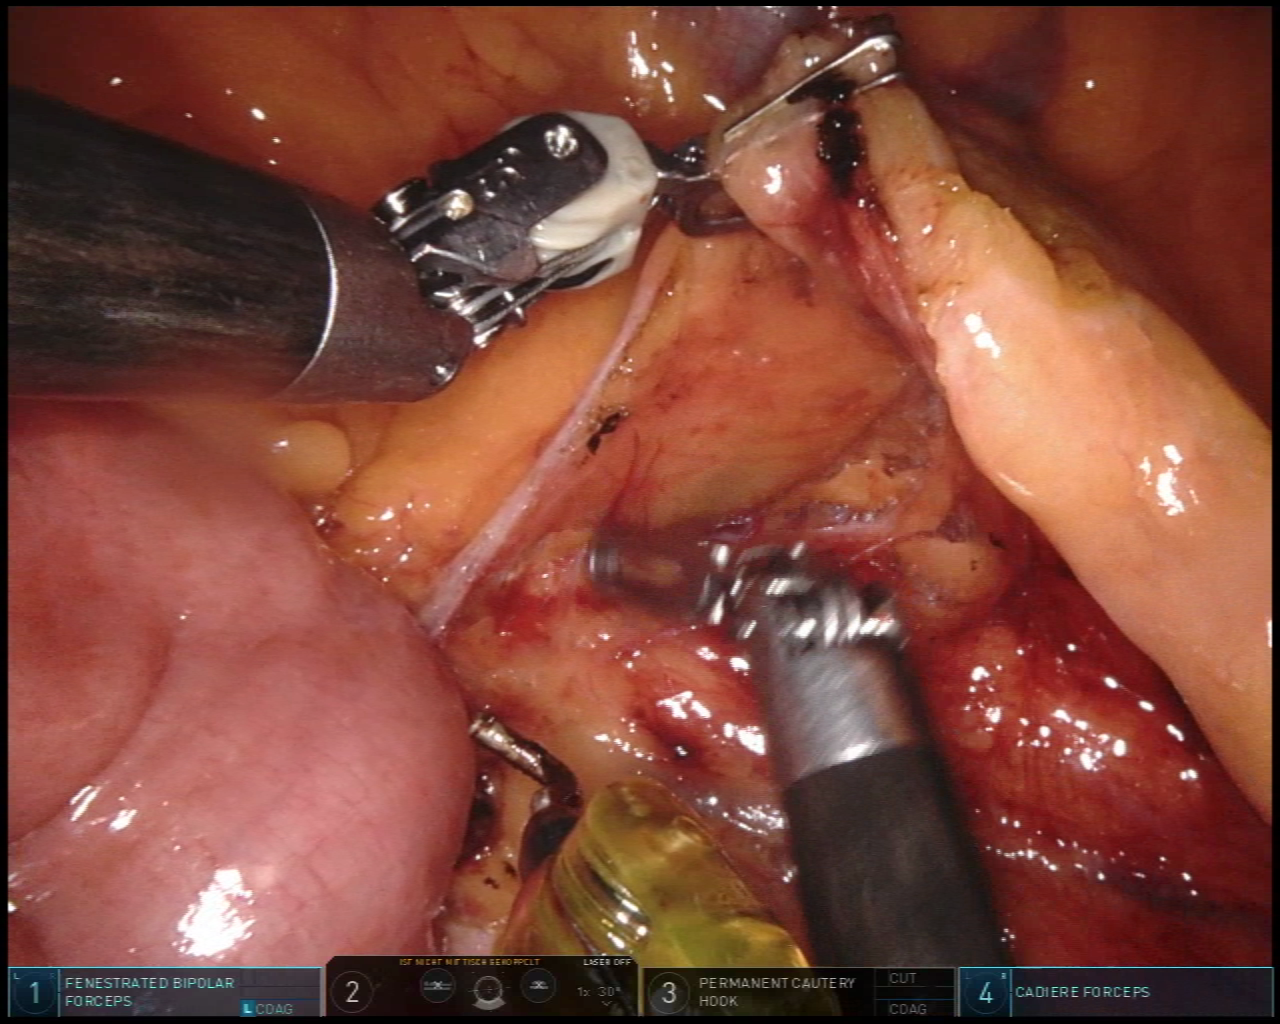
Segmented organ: small_intestine
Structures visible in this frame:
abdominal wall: no
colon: yes
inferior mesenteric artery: no
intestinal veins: no
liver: no
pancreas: no
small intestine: yes
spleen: no
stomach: no
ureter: no
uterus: no
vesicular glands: no